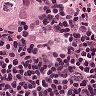
Metastatic tissue present: yes